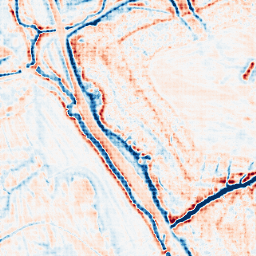
Category: edge_preserving
Decomposition family: bilateral
Decomposition parameters: d: 15
sigma_color: 150
sigma_space: 100
Upsampling method: sinc_hamming
Upsampling parameters: scale: 4
kernel_size: 4
Upsampling scale: 4